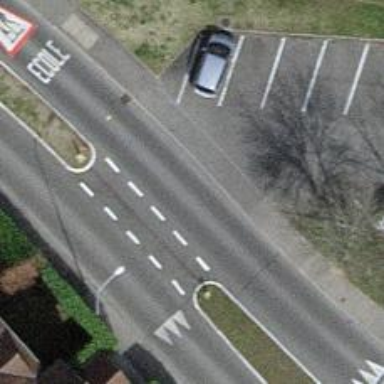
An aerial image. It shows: Tertiary_link road with asphalt surface.